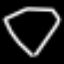
Label: diamond